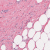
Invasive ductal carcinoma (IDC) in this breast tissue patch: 0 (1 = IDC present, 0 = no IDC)